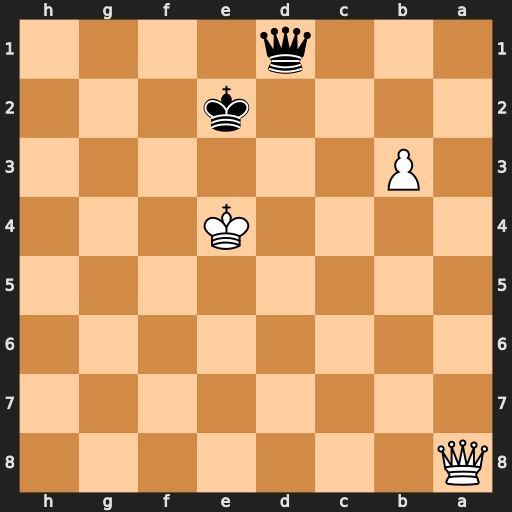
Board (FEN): Q7/8/8/8/4K3/1P6/4k3/3q4
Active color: b
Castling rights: -
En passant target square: -
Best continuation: Qh1+ Kd4 Qxa8